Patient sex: F
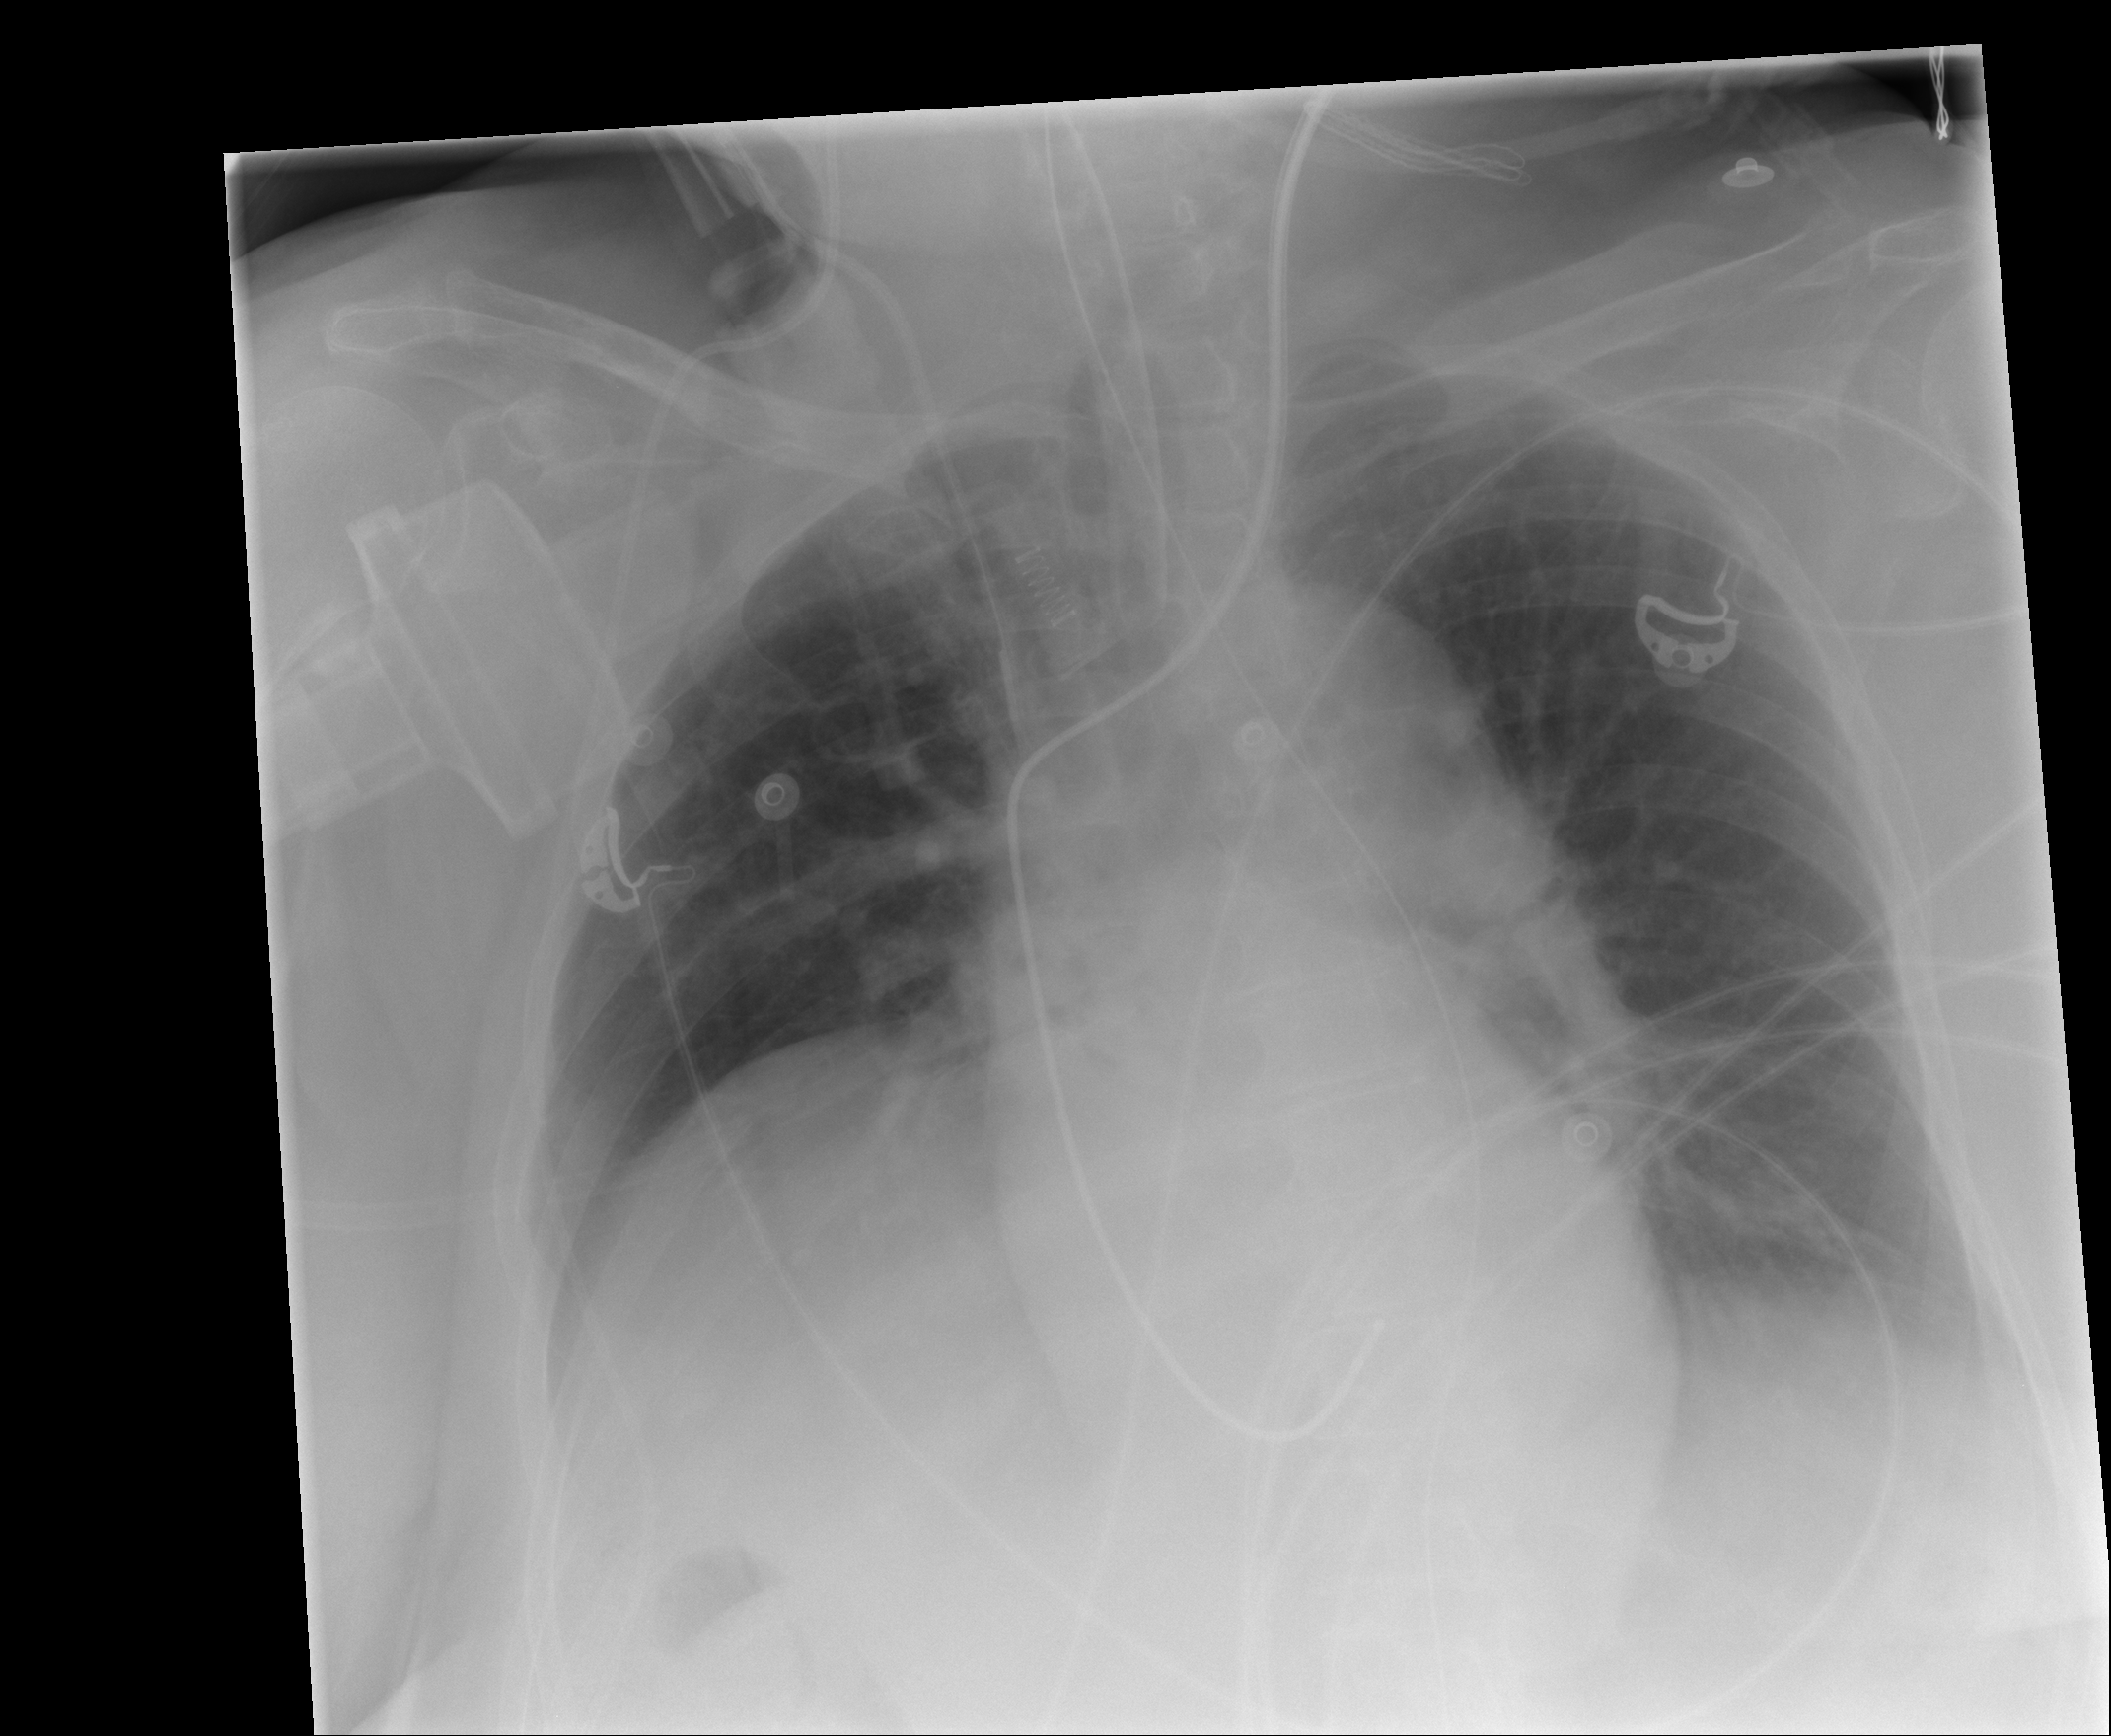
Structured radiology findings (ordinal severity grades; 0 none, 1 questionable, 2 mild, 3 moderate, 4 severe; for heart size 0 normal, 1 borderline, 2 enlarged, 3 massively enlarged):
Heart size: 0
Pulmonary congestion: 2
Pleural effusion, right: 0
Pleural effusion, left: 0
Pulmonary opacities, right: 0
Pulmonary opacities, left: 0
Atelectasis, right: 0
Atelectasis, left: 0